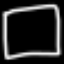
Label: square